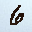
Label: 6